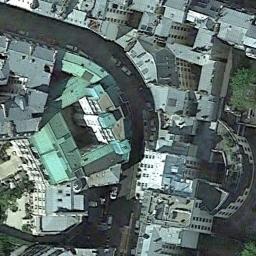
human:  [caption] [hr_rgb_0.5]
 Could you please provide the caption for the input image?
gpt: There are many dense tall buildings and several roads and many trees in a business district .

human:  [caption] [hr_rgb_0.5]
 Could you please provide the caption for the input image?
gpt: A commercial area has lots of connected buildings and a road goes through the commercial area .

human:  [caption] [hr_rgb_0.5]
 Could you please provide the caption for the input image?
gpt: There aren't many cars on the road next to the building .

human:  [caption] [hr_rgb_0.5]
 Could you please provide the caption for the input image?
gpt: The commercial area is consist of many buildings .

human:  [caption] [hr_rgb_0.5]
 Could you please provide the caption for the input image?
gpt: There are many blue buildings on a commercial area .